Question: Suppose there there is a scene as follows:
There is a scene with the same size as the frame of the device. The scene has a red ball, which is able to move throughout the 'world'. This world is defined by black and white areas, where the ball is ONLY able to move in the area that is white. Here is a picture to help explain:

Parts of the black area can be erased, as if the user is drawing with white color over the scene. This would mean that the area in which the ball can be moved is constantly changing. Now, how would one go about implementing a physicsBody for the an edge between the white and black areas?
I tried redefining the physicsBody every time it is changed, but once the shape becomes complex enough, this isn't a viable solution at all. I tried creating a two-dimensional array of 'boxes' that are invisible and specify whether most of the area within each box is white or black, and if the ball touched a box that was black, it would be pushed back. However, this required heavy rendering and iterating over the array too much. Since my original array contained boxes a little bigger than a pixel, I tried making these boxes bigger to smooth the motion a little, but this eventually caused part of the ball to be stopped by white areas and appear to be inside the black area. This was undesired, since the user could feel invisible barriers that they seemed to be hitting.
I tried searching for other methods to implement this 'destructible terrain' type scene, but the solutions that I found and tried were using other game engines. To further clarify, I am using Objective-C and Apple's SpriteKit framework; and I am not looking for a detailed class full of code, but rather some pseudo-code or implementation ideas that would lead me to a solution.
Thank you.
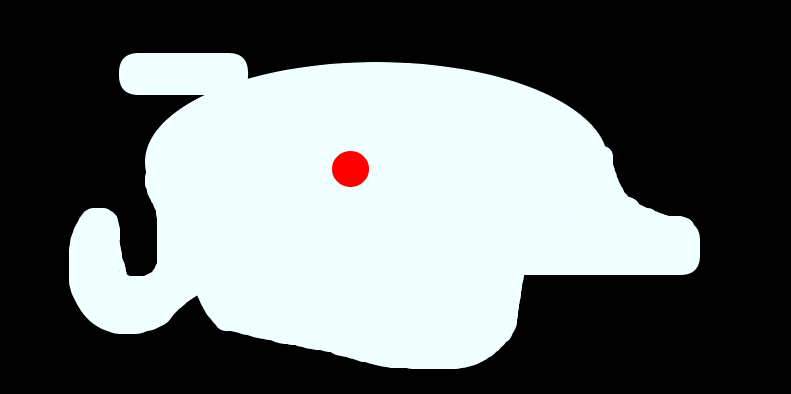
Answer: If your deployment target is iOS 8, this may be what you're looking for...
'''
+ bodyWithTexture:alphaThreshold:size:
'''
Here's a description from Apple's documentation
> Creates a physics body from the contents of a texture. Only texels
that exceed a certain transparency value are included in the physics
body.
where a texel is a texture element. You will need to convert an image to the texture before creating the 'SKPhysicsBody'.
I'm not sure if it will allow for a hole in the middle like your drawing. If not, I suspect you can connect two physics bodies, a left half and a right half, to form the hole.